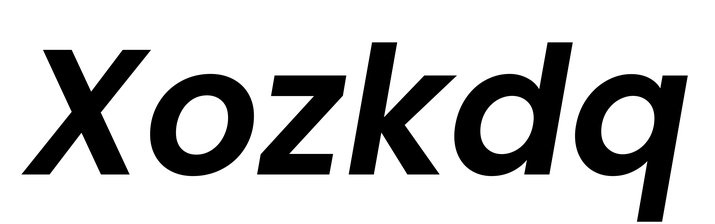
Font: Poppins-SemiBoldItalic